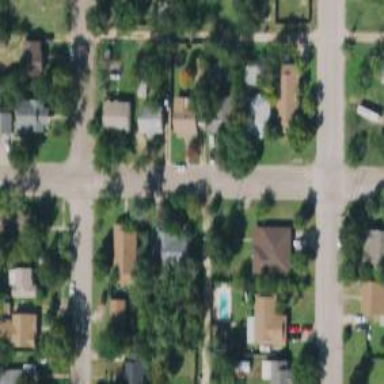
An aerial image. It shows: Alley classified as service road.